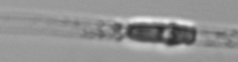
Label: Dactyliosolen_blavyanus